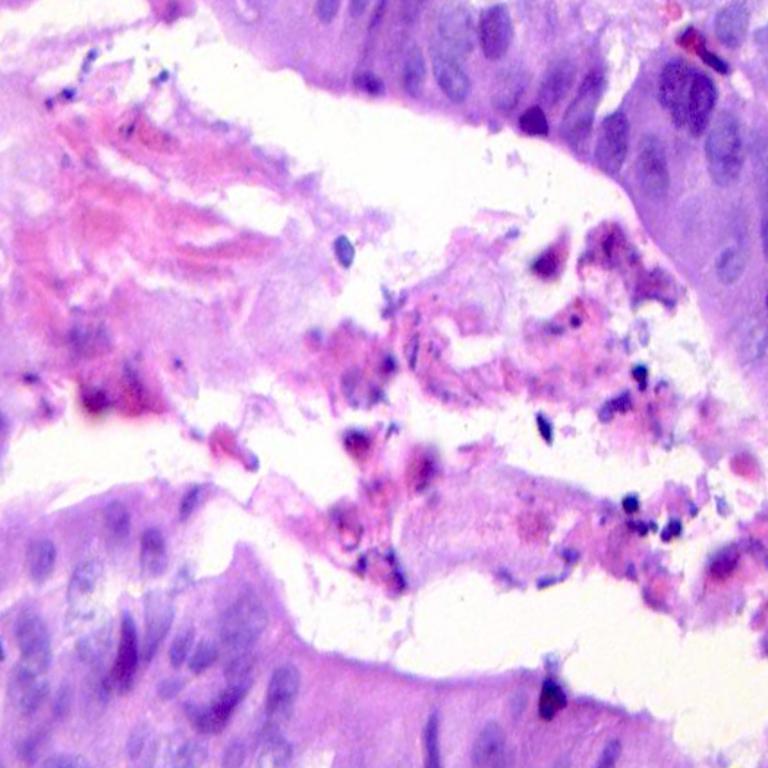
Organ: colon
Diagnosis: adenocarcinomas